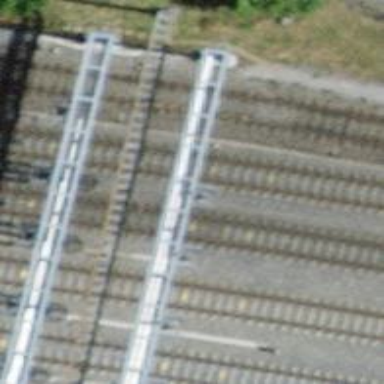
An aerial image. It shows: Railway signal.